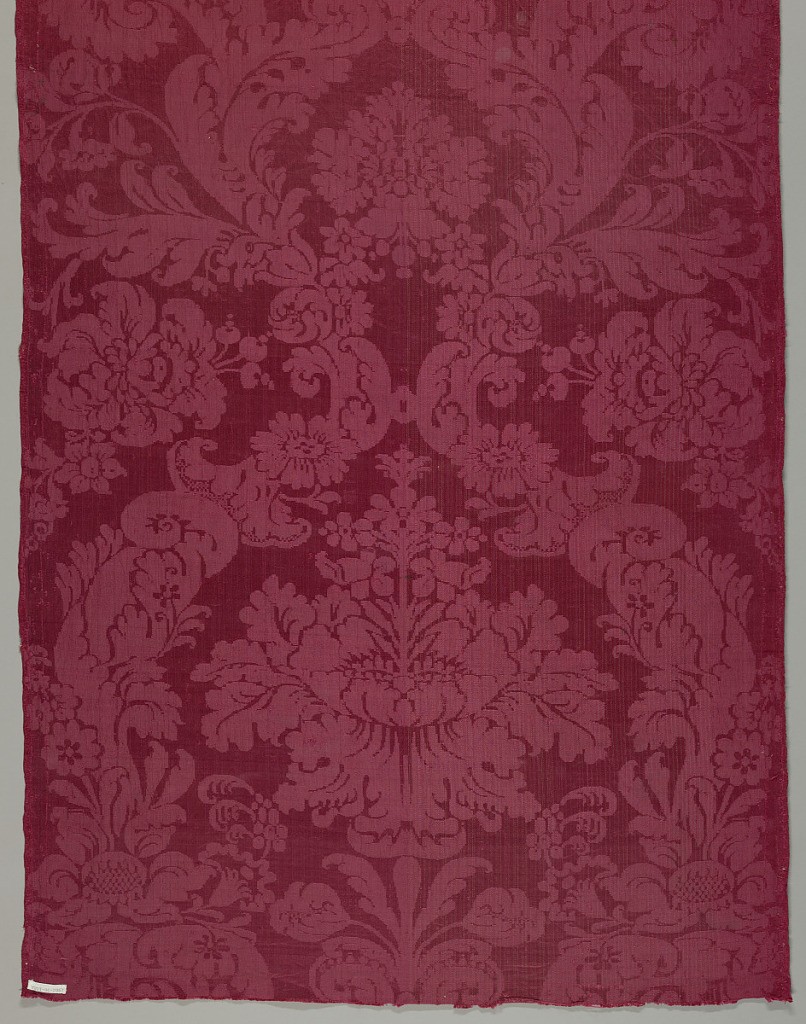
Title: Fragment
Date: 17th–18th century
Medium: silk Technique: damask
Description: Short length of red damask in a symmetrical arrangement of large flowers and scrolling leaves.